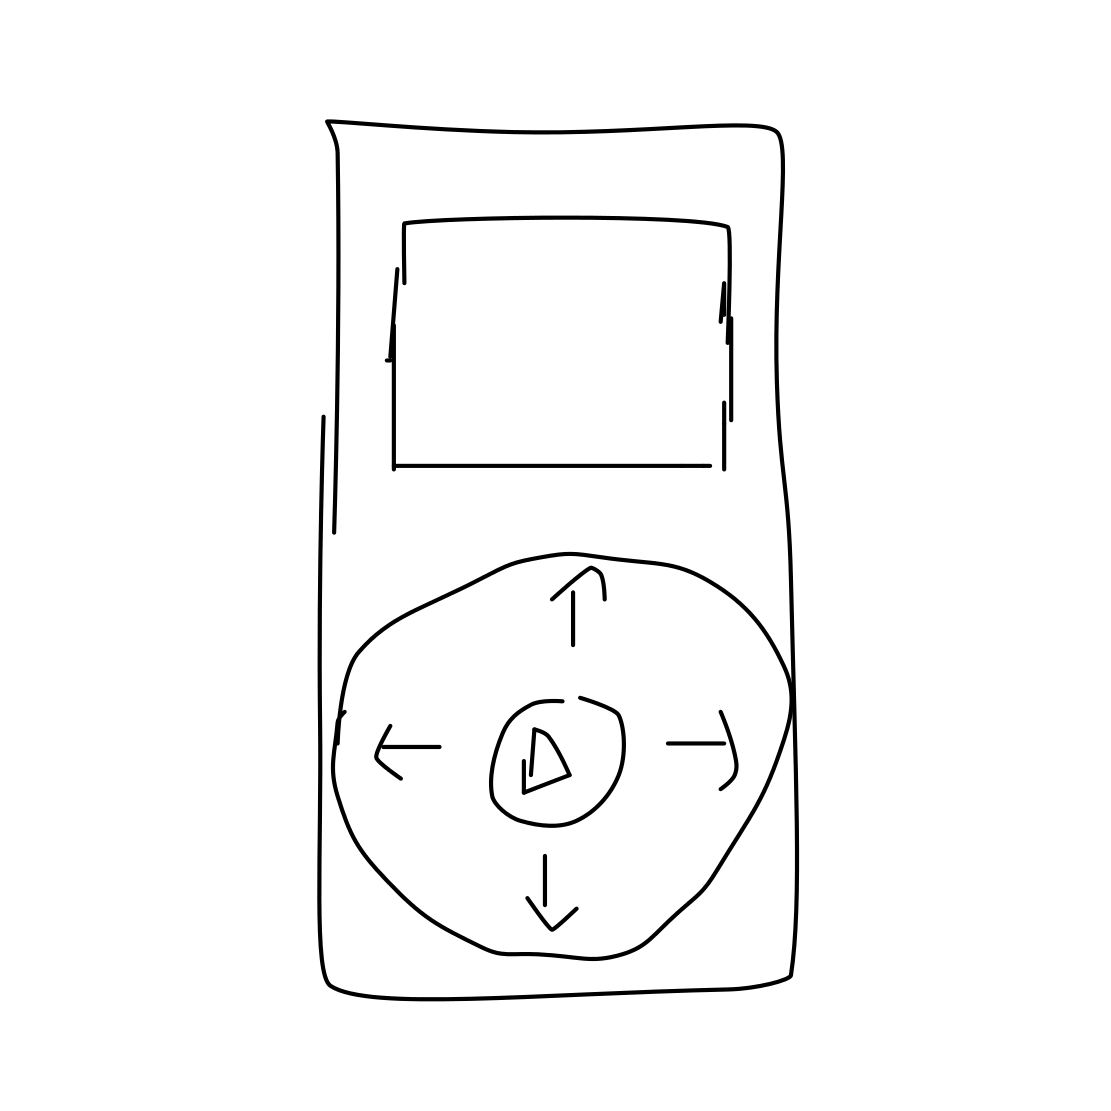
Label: ipod